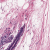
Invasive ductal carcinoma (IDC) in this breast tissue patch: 0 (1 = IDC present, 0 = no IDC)